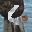
Label: 6